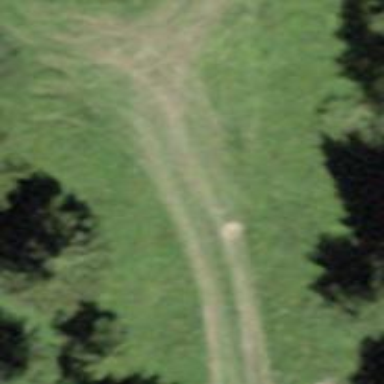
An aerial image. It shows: Track road with grade4 tracktype.